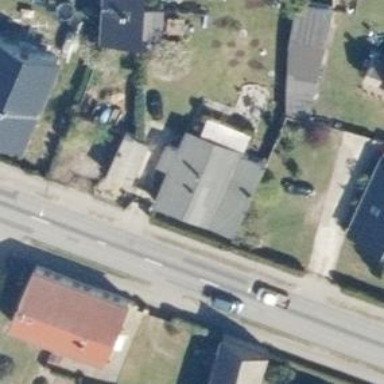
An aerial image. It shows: Detached building.